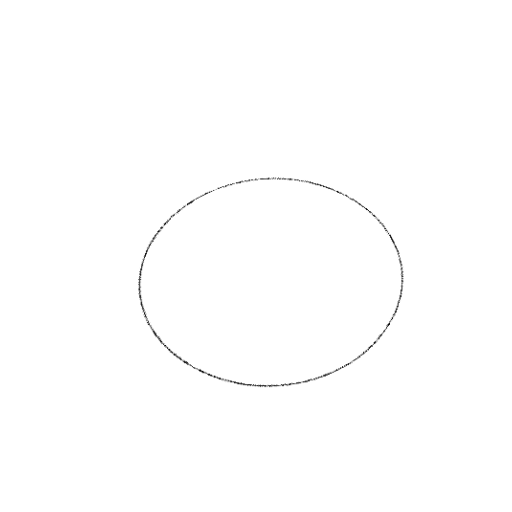
Crossing number: 0